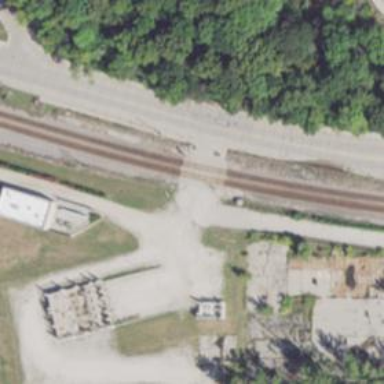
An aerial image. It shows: Level crossing along the railway.